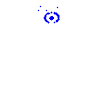
Particle: kaon